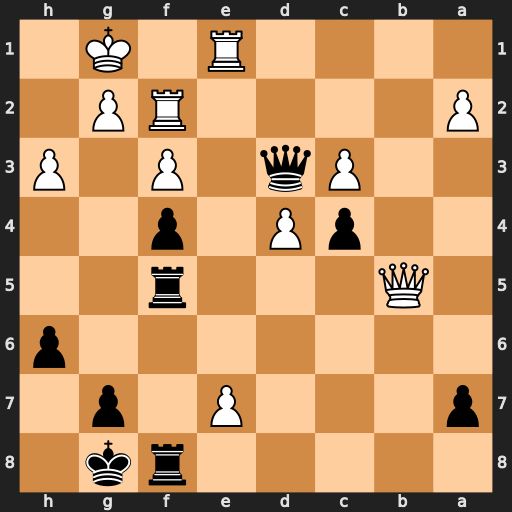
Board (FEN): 5rk1/p3P1p1/7p/1Q3r2/2pP1p2/2Pq1P1P/P4RP1/4R1K1
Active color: b
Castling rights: -
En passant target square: -
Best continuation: Rxb5 exf8=Q+ Kxf8